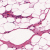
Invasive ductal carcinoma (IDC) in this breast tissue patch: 0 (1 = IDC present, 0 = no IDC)